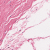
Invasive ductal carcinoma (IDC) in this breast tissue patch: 0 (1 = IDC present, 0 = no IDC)